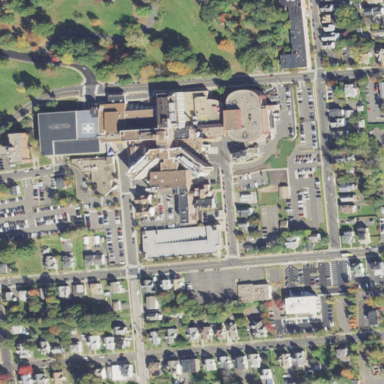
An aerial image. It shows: Hospital building.